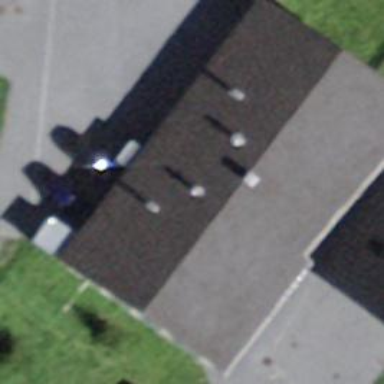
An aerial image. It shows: Building with gabled roof oriented along its length.